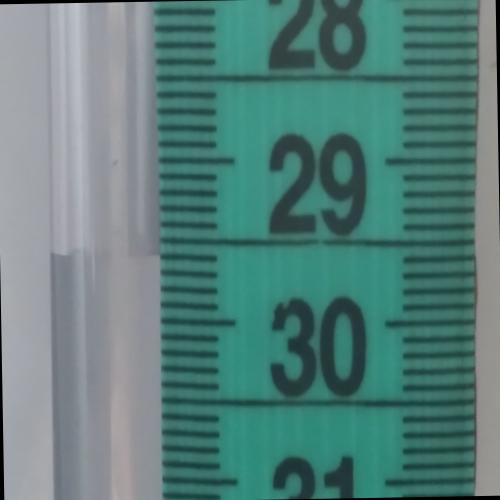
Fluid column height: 29.6 cm